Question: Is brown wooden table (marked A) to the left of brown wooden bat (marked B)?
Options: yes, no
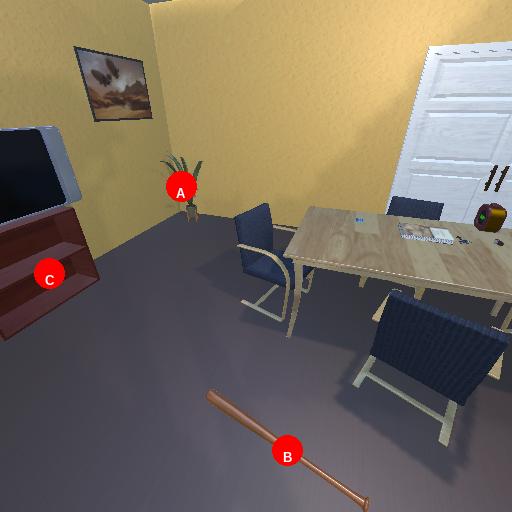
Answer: yes